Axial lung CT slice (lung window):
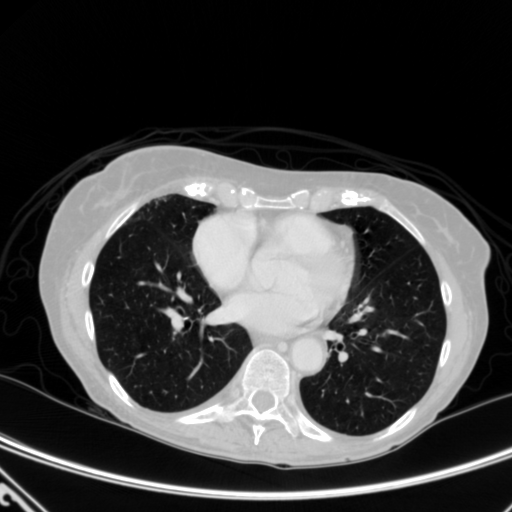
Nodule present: no